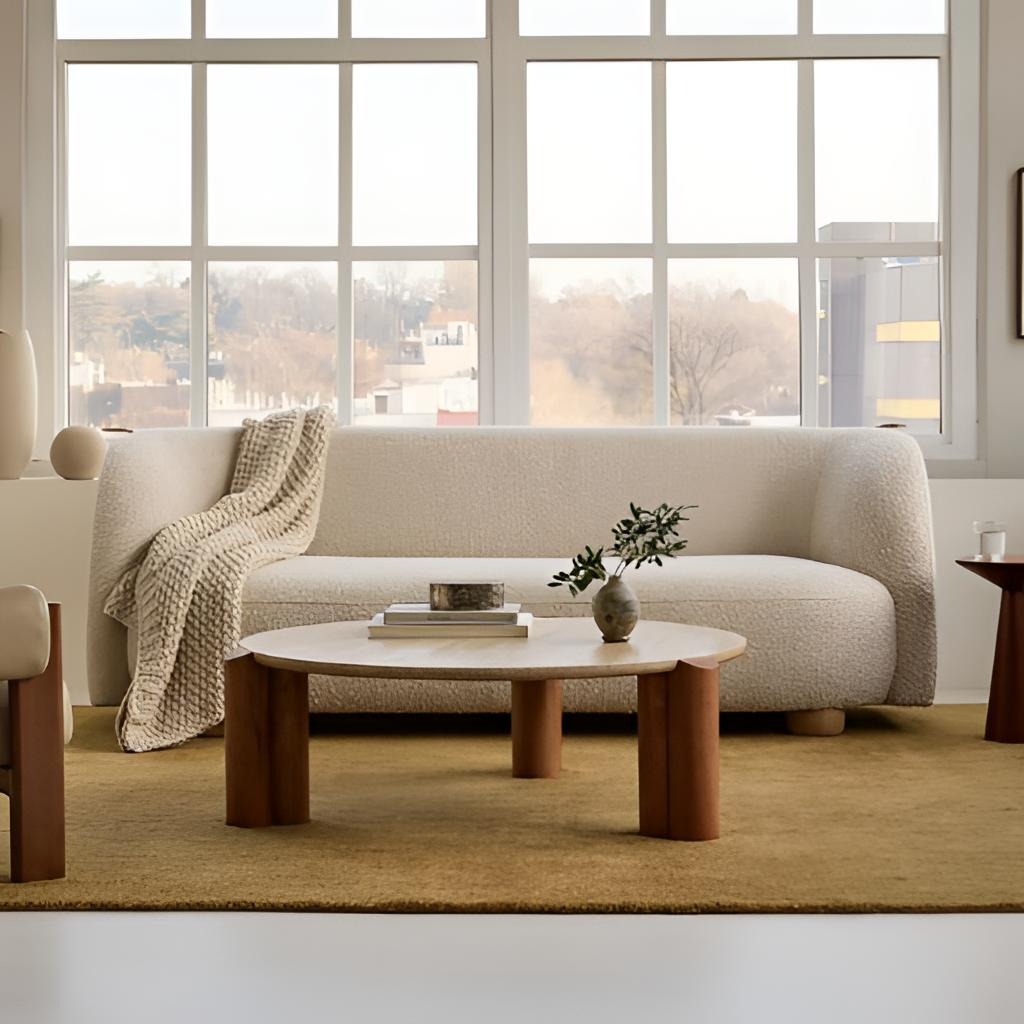
boucle sofa, living room, concrete flooring, with smooth pattern, contemporary, beige paint wallpaper, with solid pattern